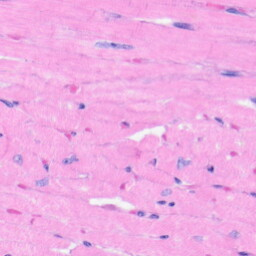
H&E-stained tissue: Heart